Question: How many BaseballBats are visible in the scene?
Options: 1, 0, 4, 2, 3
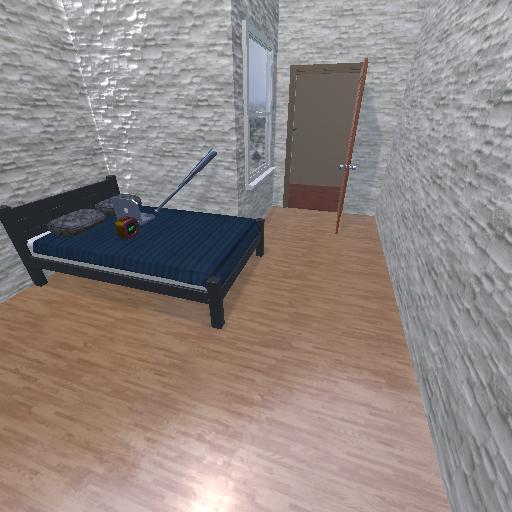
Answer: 1